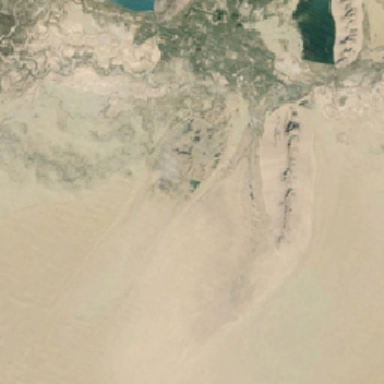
Dark blue lake next to yellow and black desert alternately .